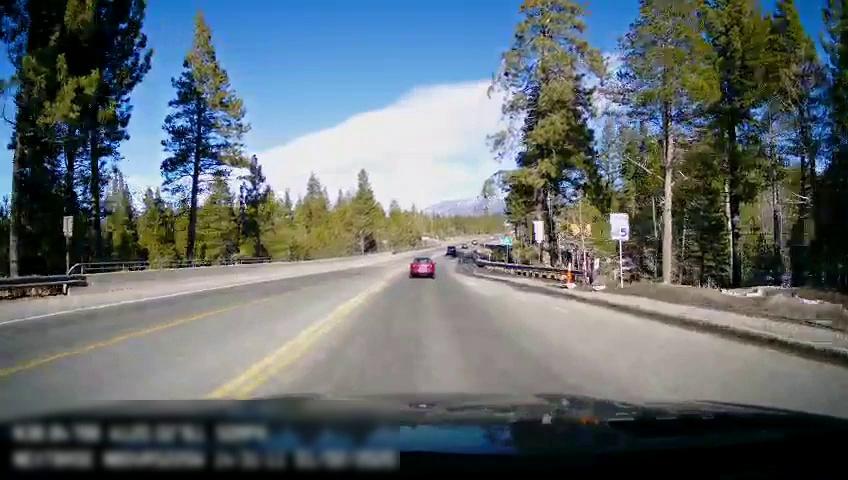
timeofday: Day
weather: Sunny
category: Drivable Space
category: Vehicles | Car
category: Vehicles | SUV
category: Lanes | Opposite Lane
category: Lanes | Current Lane
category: Lanes | Opposite Lane
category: Traffic | Signs
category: Traffic | Signs